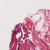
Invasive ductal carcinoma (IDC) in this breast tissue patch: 0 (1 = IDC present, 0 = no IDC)